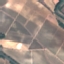
Land use / land cover: PermanentCrop